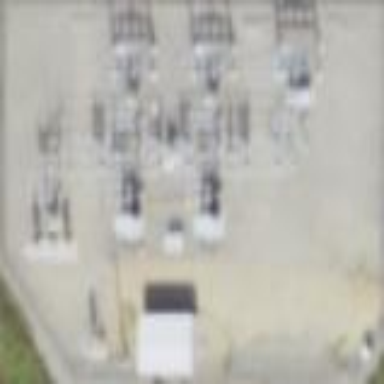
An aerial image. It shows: Power substation enclosed by fence.